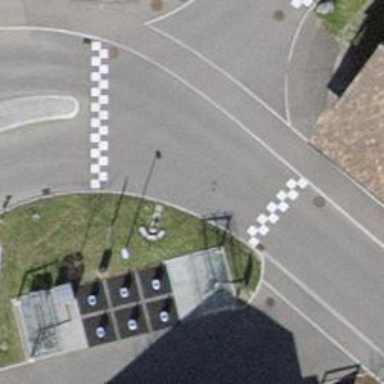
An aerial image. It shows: Table-style traffic calming feature.